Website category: book
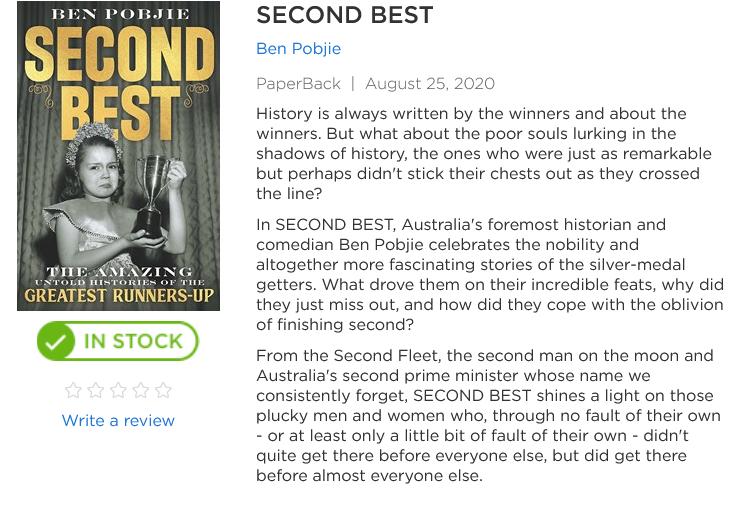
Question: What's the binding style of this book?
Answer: PaperBack

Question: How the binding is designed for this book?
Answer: PaperBack

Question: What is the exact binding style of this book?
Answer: PaperBack

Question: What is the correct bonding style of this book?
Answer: PaperBack

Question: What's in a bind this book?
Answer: PaperBack

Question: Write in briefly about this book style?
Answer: PaperBack

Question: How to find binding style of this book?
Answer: PaperBack

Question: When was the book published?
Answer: August 25, 2020

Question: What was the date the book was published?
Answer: August 25, 2020

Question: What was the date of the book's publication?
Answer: August 25, 2020

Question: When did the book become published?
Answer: August 25, 2020

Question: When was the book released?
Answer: August 25, 2020

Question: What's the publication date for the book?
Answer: August 25, 2020